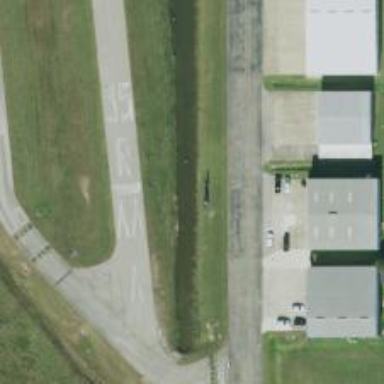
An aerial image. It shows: Service road along the airport taxiway.